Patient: sex F, age 64
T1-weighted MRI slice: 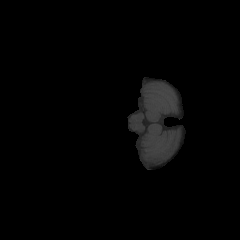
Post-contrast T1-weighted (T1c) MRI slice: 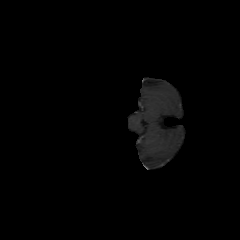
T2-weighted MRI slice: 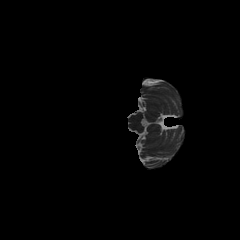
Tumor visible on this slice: no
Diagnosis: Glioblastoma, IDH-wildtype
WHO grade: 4